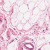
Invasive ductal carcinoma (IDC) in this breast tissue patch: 0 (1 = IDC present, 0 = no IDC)